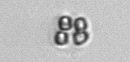
Label: Phaeocystis